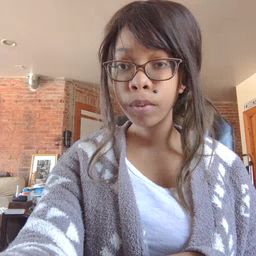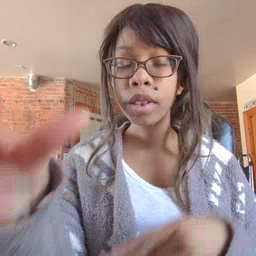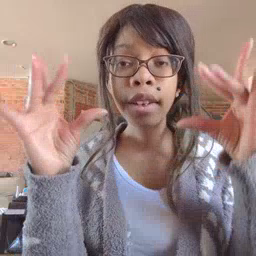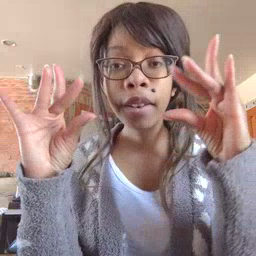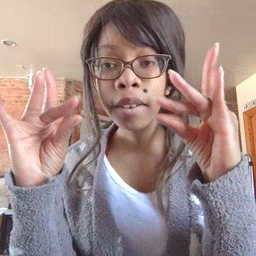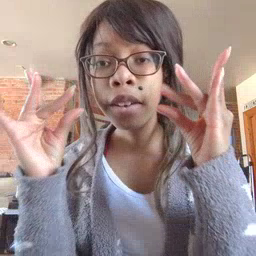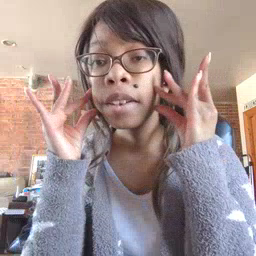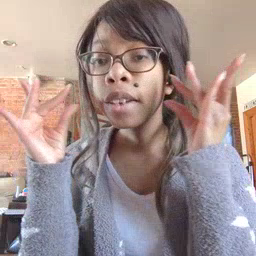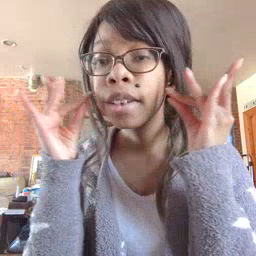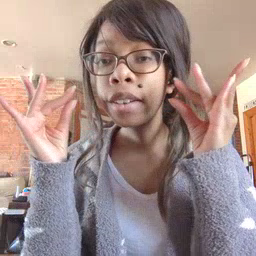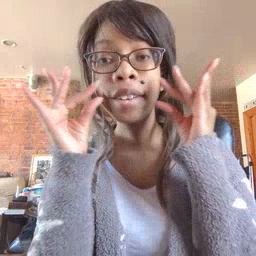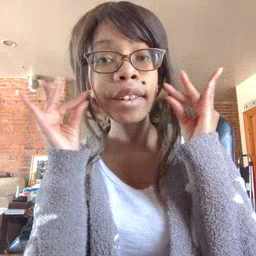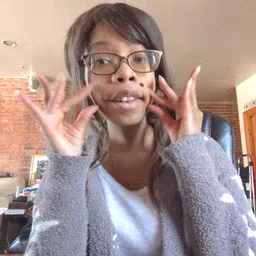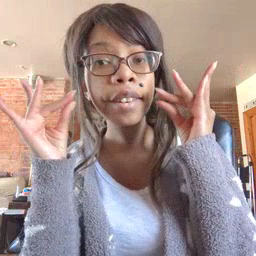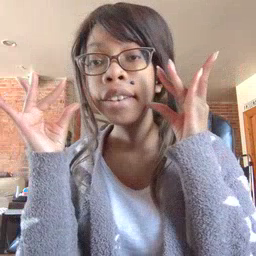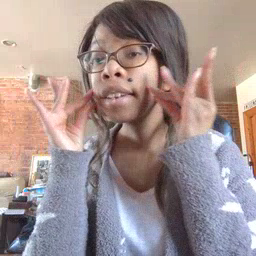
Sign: kitty